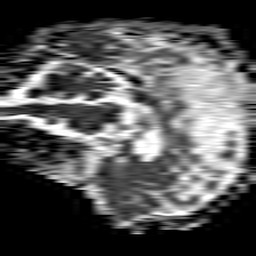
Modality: ADC
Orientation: sagittal
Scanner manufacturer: philips
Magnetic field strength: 1.5 T
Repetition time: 4.6 s
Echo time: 0.08517 s